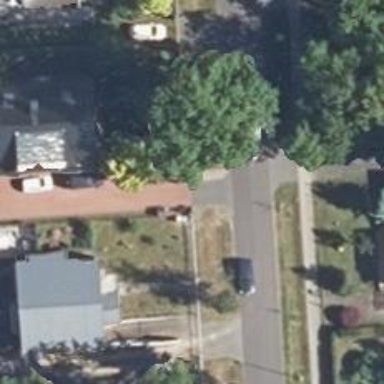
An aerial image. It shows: Driveway.